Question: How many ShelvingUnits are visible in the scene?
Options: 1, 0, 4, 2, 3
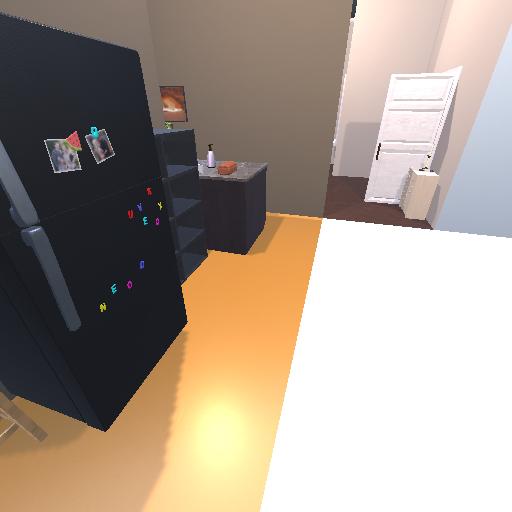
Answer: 1